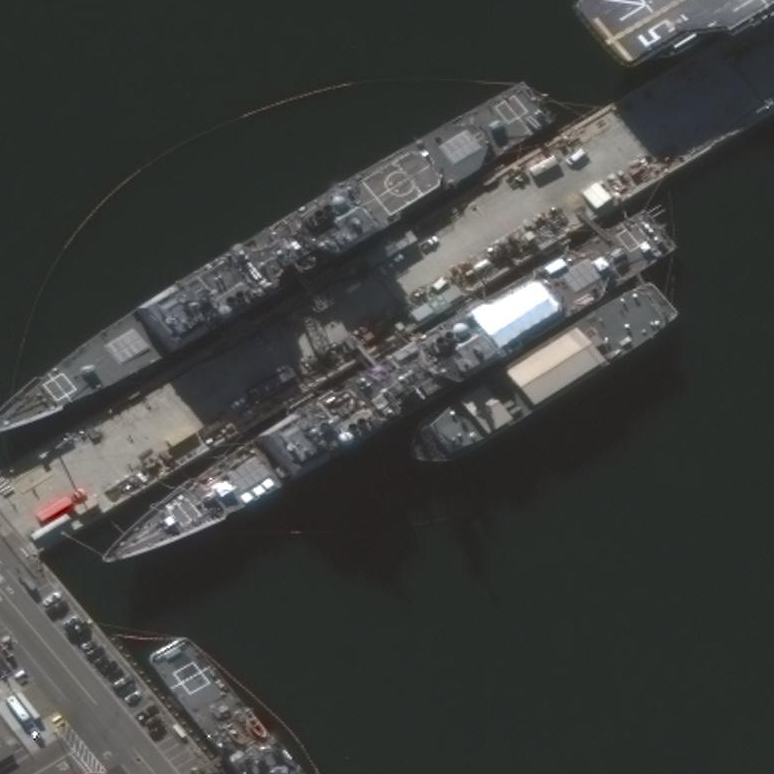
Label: cruiser